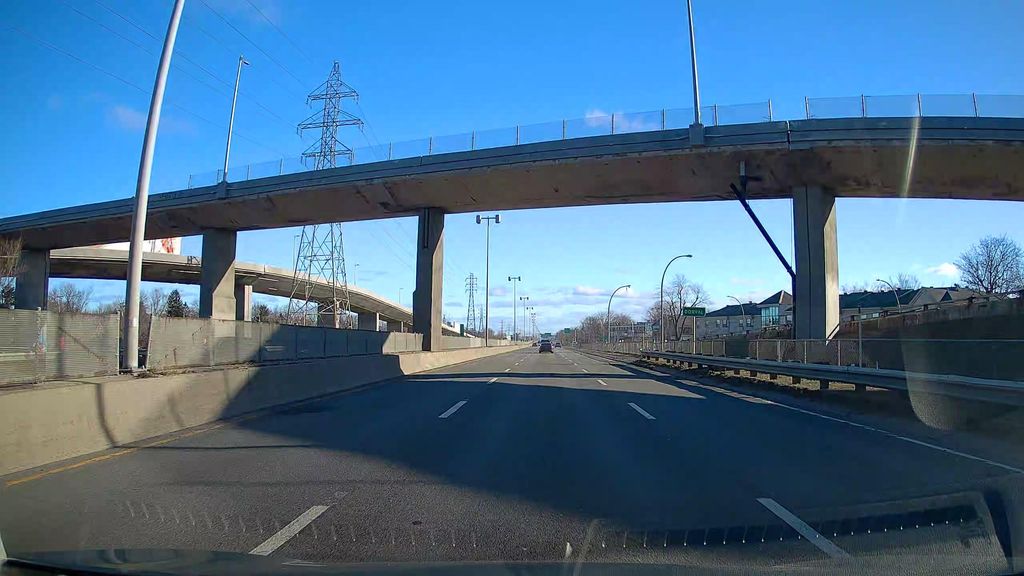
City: montreal